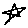
Label: star